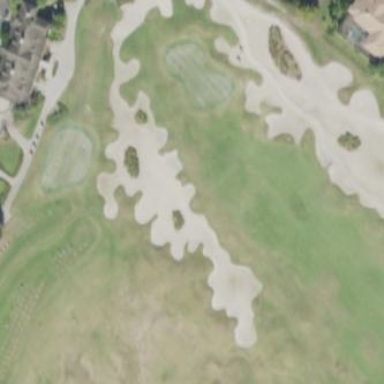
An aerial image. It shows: Sandy area is golf bunker.